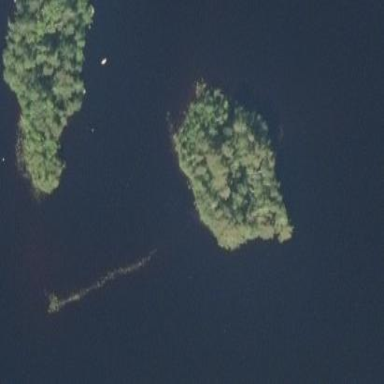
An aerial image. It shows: Islet.